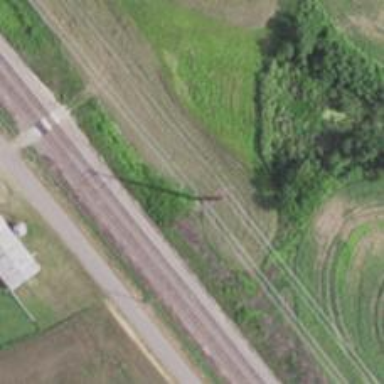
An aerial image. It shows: Power tower.